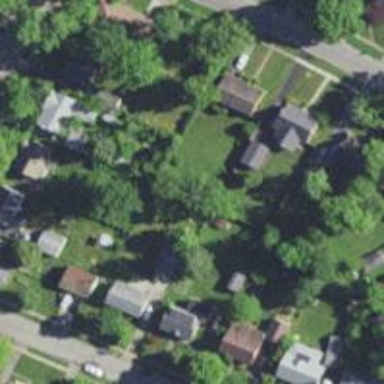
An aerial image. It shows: Neighborhood.